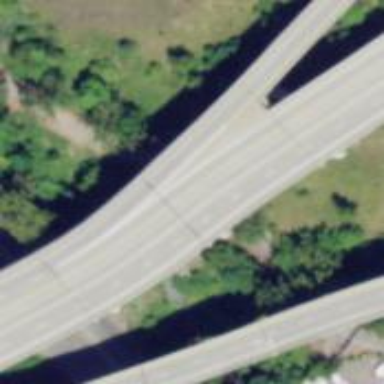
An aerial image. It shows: Asphalt surface bridge for primary link highway.